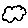
Label: cloud